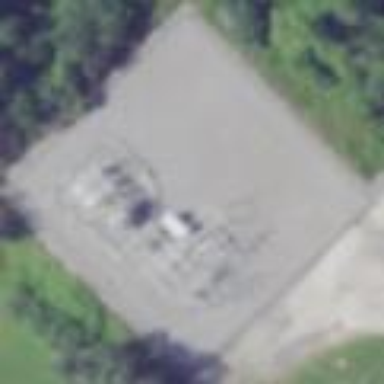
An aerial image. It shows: Power substation enclosed by fence.